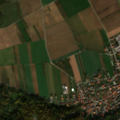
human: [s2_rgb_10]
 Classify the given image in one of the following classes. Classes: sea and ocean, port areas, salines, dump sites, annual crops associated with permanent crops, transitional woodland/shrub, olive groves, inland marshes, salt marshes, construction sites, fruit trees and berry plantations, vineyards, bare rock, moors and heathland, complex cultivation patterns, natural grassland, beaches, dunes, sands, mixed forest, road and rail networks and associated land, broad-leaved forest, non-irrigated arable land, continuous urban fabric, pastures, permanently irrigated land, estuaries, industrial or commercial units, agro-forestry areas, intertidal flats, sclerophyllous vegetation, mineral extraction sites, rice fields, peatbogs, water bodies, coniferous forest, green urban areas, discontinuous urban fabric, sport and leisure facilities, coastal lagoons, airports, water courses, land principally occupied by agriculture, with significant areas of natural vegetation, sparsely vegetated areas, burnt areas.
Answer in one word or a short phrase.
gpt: discontinuous urban fabric, non-irrigated arable land, broad-leaved forest